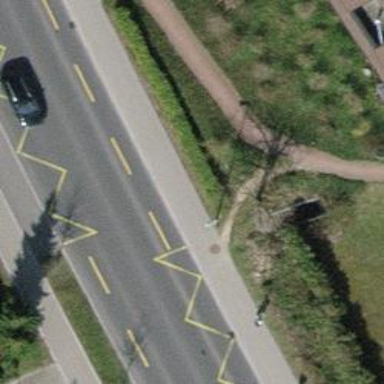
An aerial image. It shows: Bus stop with designated public transport stop position.